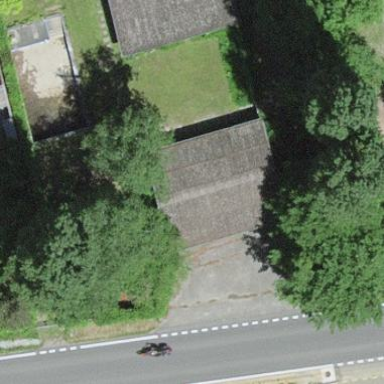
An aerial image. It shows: Garage building.